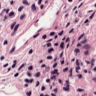
Metastatic tissue present: no